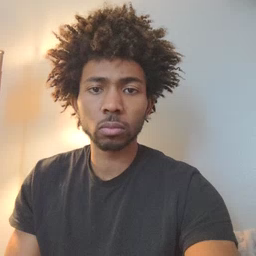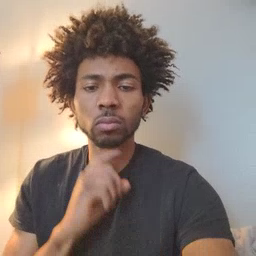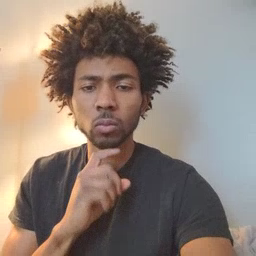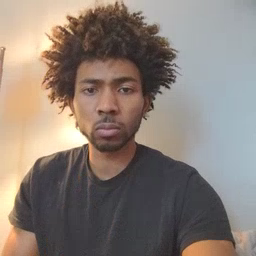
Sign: garbage